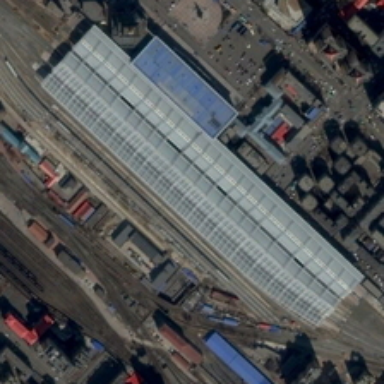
There is a railway station in this area .